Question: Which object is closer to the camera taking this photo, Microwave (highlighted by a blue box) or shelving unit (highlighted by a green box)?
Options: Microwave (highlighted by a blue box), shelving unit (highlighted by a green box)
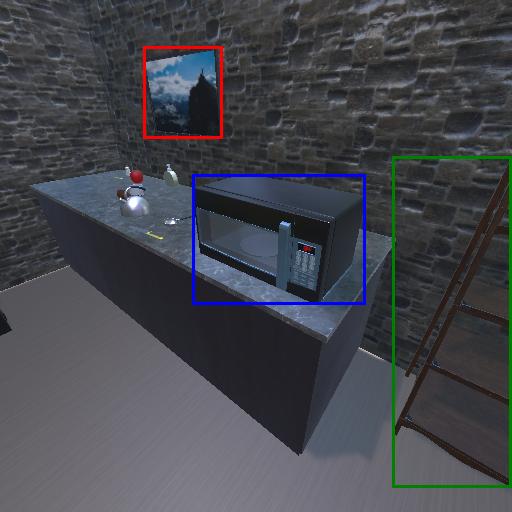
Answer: Microwave (highlighted by a blue box)